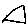
Label: triangle